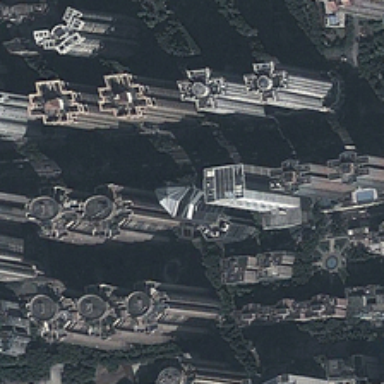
Many tall buildings and some green trees are in a commercial area .